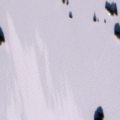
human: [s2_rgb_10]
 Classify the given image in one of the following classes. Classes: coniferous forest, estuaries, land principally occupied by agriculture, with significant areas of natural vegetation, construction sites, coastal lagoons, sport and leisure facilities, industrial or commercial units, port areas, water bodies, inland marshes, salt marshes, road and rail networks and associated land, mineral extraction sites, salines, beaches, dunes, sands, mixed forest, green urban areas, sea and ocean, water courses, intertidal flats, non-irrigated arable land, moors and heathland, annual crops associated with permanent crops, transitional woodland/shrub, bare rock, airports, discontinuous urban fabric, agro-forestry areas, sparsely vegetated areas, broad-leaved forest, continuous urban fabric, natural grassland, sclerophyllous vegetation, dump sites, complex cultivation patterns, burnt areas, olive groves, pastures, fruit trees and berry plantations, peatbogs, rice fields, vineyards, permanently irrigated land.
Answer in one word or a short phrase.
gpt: water bodies